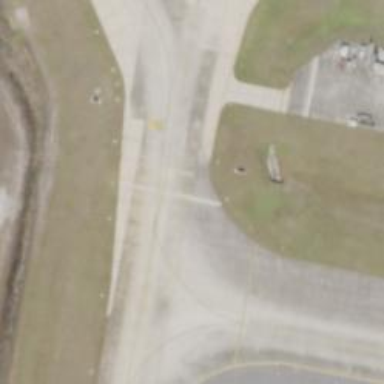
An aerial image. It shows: View of taxiway at the airport.